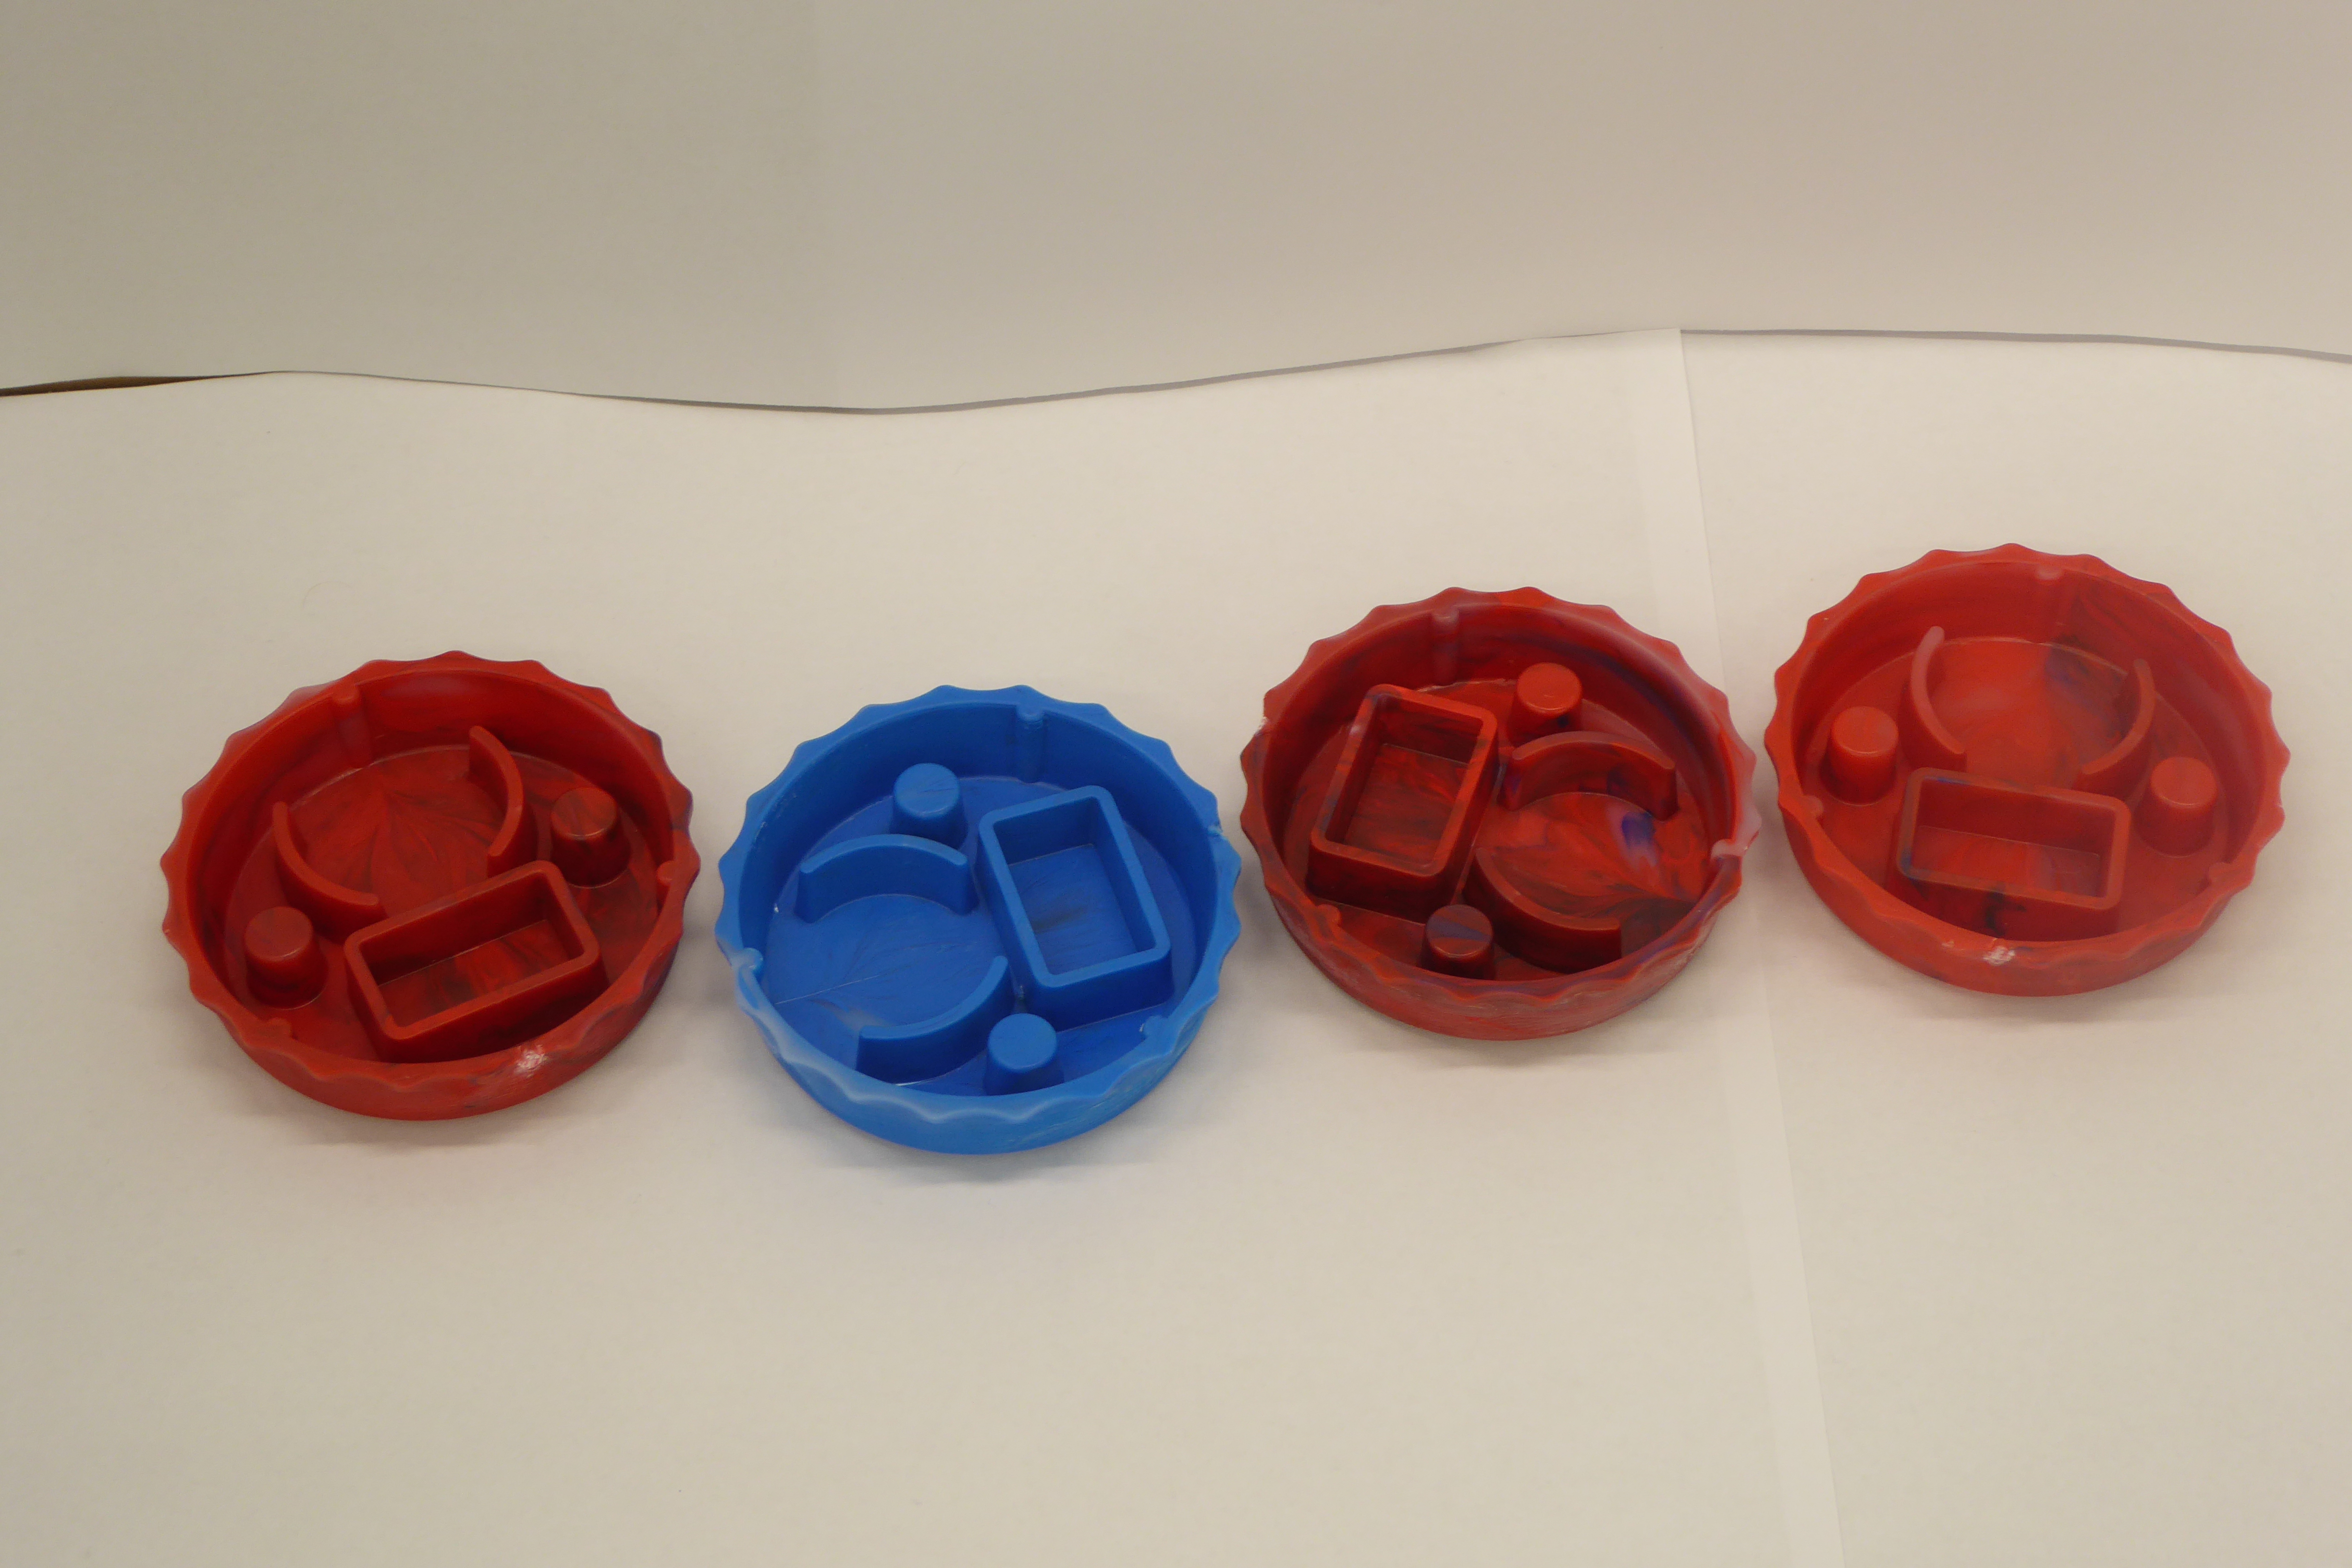
Label: Bottle Opener - Cover